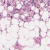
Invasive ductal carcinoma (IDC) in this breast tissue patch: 1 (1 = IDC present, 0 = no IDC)